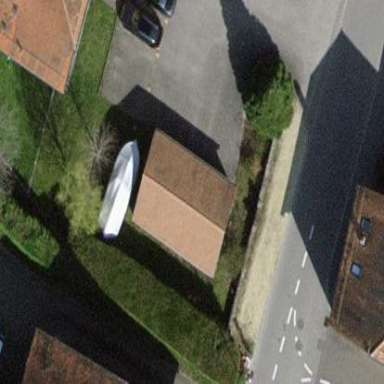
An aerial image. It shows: Garage.